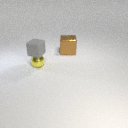
small gray rubber cube above small yellow metal sphere